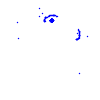
Particle: pion